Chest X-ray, PA view. Patient: 17 years old, sex F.
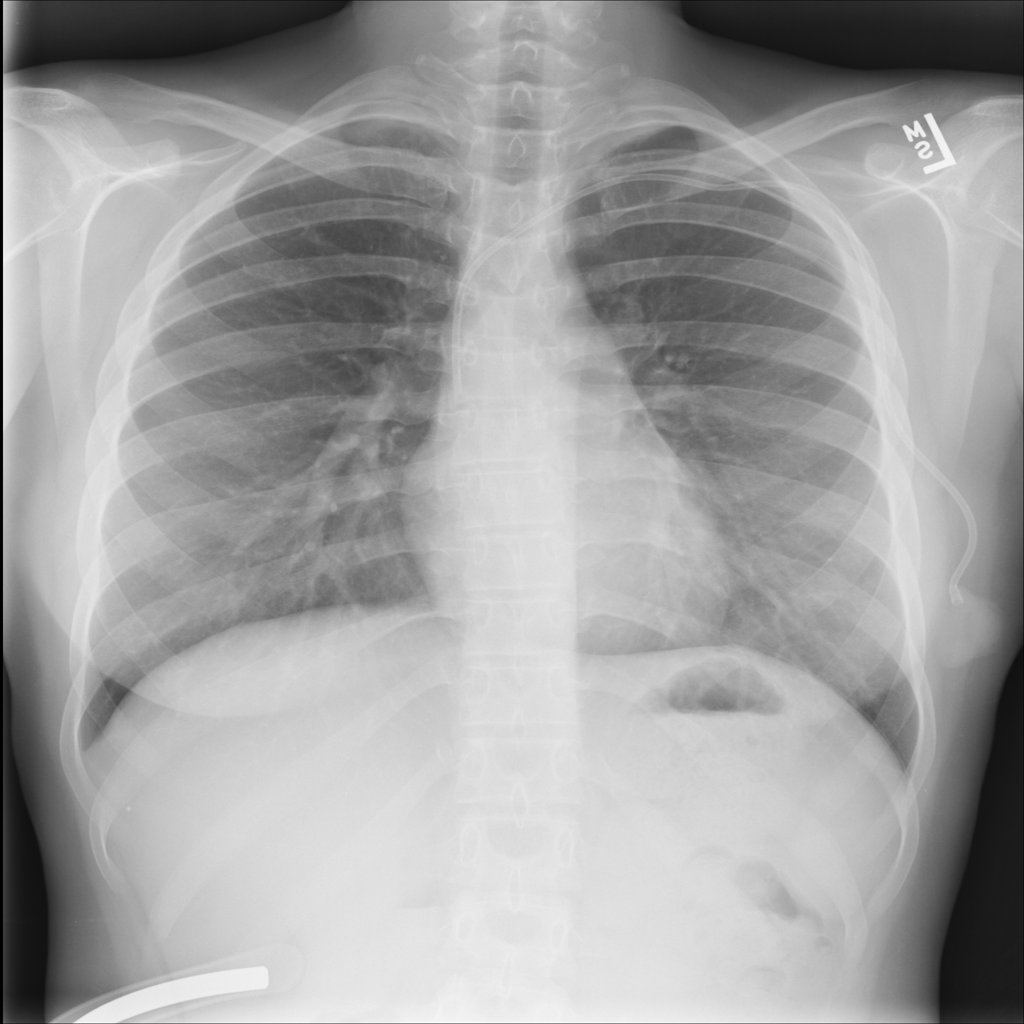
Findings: Pleural_Thickening